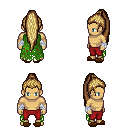
a pixel art fantasy rpg character, male body template, human, tanned skin, green tattered cape, red pants, blonde extra-long topknot hairstyle, white cloth bandages, brown slippers, four views (front, back, left, right), 2x2 character sprite sheet, small pixel art, hard edges, no anti-aliasing